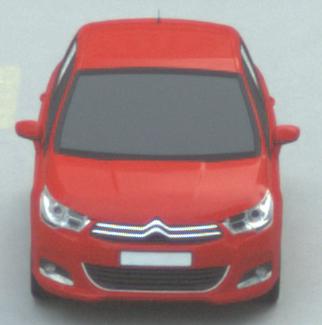
Make: Citroen
Model: C4 VTi 95
Detailed model: C4 (II)
Model produced from: 2012/08
Model produced until: 2013/06
Doors: 5
Color: red
Road condition: dry road
Daytime: morning or afternoon
Contrast: low contrast